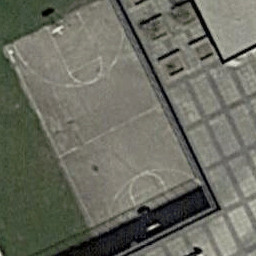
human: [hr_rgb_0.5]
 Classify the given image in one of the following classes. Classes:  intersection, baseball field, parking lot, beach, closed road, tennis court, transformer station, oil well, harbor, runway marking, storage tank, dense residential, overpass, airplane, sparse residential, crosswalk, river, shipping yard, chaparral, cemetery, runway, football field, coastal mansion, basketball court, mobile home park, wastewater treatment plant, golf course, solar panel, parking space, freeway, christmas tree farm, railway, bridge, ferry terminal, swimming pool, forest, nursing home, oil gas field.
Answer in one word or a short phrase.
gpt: basketball court